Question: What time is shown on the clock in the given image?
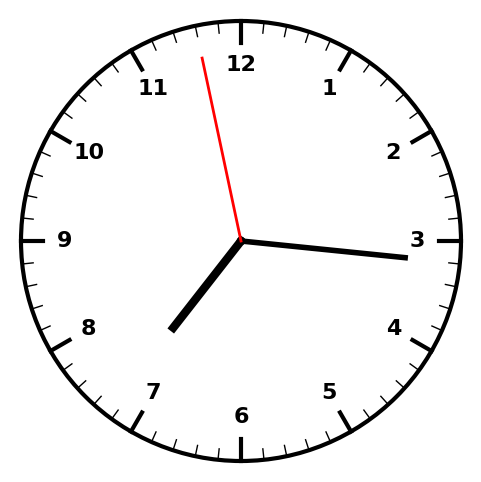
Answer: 07:15:58